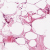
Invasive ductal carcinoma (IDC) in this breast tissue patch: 0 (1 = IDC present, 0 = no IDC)